Question: I need help to write correct SQL query for my DB tables.
Now I have two simple tables:

Is it possible?
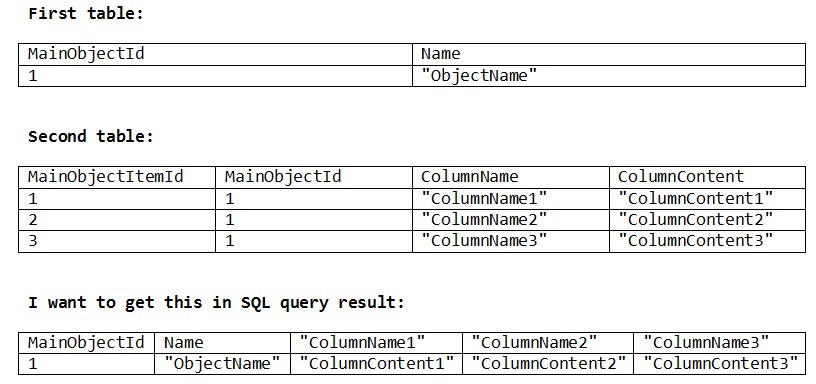
Answer: '''
SELECT mainobjectid,name,
MAX(CASE WHEN ColumnNAme='ColumnName1' THEN ColumnContent ELSE 0 END)as ColumnName1,
MAX(CASE WHEN ColumnNAme='ColumnName2' THEN ColumnContent ELSE 0 END)as ColumnName2,
MAX(CASE WHEN ColumnNAme='ColumnName3' THEN ColumnContent ELSE 0 END)as ColumnName3
FROM t1 JOIN t2
ON t1.mainobjectid=t2.mainobjectid
GROUP BY t1.mainobjectid
'''
Should work on most popular databases.